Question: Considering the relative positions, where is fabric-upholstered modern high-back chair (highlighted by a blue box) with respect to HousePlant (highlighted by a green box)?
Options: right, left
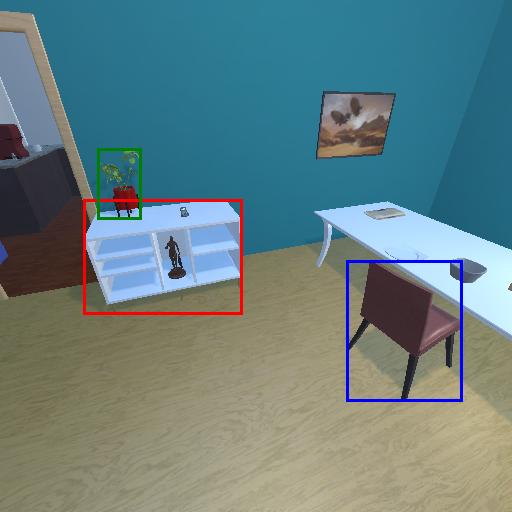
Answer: right